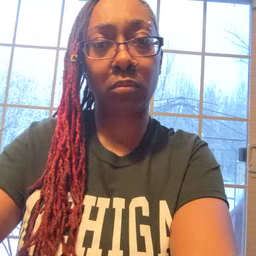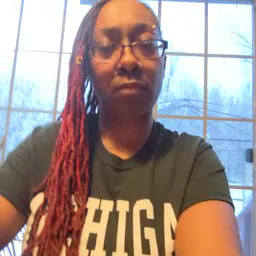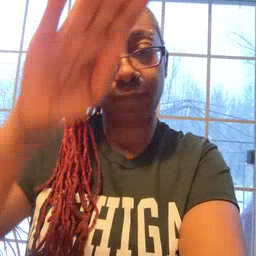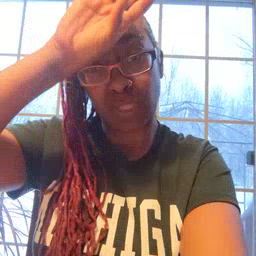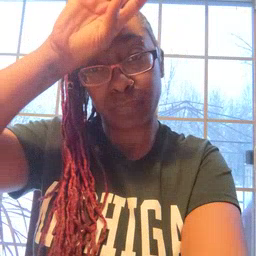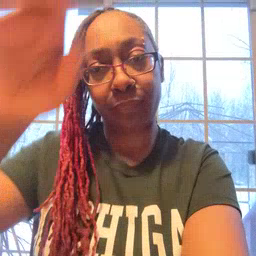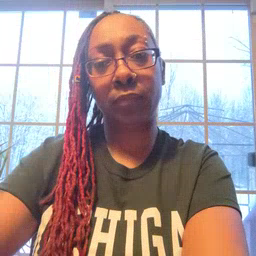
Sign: fireman